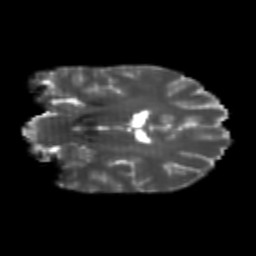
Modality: T2w
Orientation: coronal
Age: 22
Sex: female
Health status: healthy
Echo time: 0.074 s